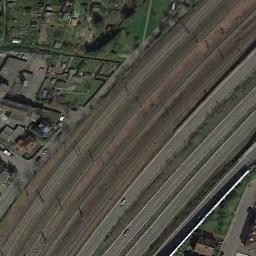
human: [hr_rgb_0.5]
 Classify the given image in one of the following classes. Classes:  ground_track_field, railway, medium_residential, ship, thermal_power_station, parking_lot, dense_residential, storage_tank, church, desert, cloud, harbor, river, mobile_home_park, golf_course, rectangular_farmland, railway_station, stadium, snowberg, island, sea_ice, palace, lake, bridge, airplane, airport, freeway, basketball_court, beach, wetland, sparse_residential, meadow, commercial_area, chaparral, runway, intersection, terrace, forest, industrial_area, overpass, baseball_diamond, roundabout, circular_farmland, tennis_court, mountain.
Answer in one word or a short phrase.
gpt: railway